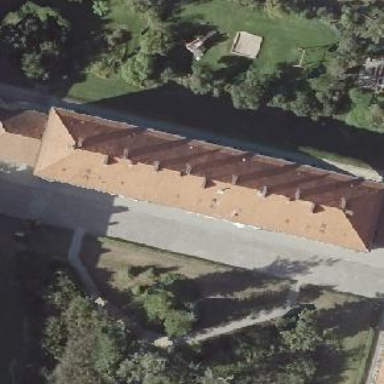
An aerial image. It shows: Residential building with hipped roof.